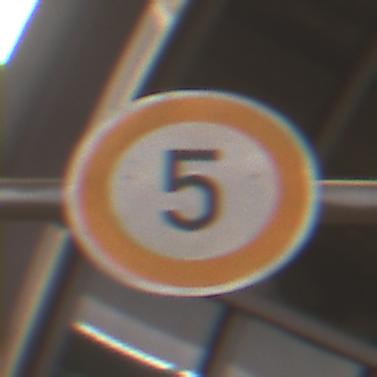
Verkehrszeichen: Geschwindigkeit5
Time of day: NotSpecified
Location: Indoor (Urban)
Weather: NotSpecified
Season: NotSpecified
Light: Artificial